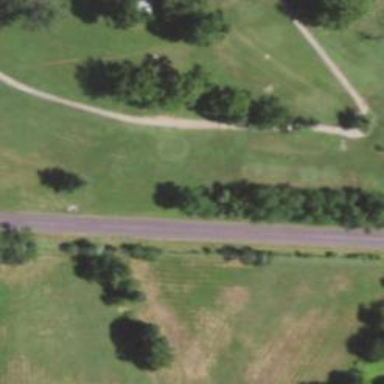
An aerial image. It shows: Golf tee.